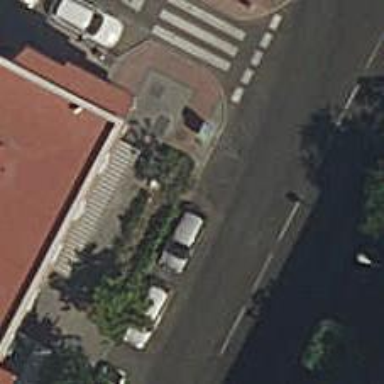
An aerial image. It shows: Motorcycle parking facility.